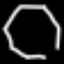
Label: octagon